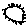
Label: sun